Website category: restaurant
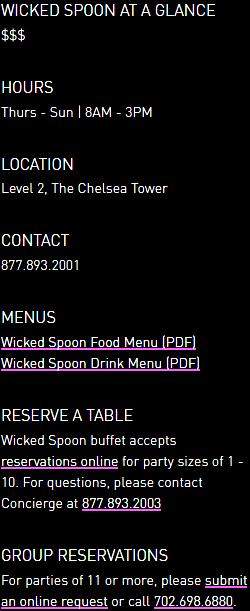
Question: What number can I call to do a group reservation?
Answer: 702.698.6880

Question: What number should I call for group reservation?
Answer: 702.698.6880

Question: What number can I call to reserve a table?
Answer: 877.893.2003

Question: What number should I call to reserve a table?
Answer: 877.893.2003

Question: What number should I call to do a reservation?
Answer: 877.893.2003

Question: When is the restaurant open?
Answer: Thurs - Sun | 8AM - 3PM

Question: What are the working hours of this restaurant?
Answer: Thurs - Sun | 8AM - 3PM

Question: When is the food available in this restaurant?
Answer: Thurs - Sun | 8AM - 3PM

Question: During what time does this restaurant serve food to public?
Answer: Thurs - Sun | 8AM - 3PM

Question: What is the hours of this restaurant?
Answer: Thurs - Sun | 8AM - 3PM

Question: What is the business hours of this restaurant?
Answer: Thurs - Sun | 8AM - 3PM

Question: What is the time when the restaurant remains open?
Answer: Thurs - Sun | 8AM - 3PM

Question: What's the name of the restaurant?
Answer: Wicked Spoon at a glance

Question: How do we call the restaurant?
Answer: Wicked Spoon at a glance

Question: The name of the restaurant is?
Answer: Wicked Spoon at a glance

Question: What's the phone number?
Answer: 877.893.2001

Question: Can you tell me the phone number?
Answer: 877.893.2001

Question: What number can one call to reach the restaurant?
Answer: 877.893.2001

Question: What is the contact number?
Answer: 877.893.2001

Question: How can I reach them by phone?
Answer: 877.893.2001

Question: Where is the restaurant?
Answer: Level 2, The Chelsea Tower

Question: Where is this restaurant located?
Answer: Level 2, The Chelsea Tower

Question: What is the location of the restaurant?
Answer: Level 2, The Chelsea Tower

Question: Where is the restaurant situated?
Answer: Level 2, The Chelsea Tower

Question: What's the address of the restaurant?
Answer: Level 2, The Chelsea Tower

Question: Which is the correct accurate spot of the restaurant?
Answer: Level 2, The Chelsea Tower

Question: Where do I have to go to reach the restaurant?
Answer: Level 2, The Chelsea Tower